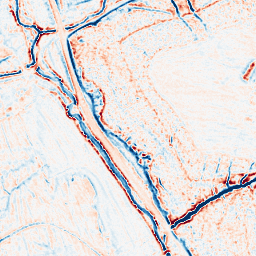
Category: edge_preserving
Decomposition family: bilateral
Decomposition parameters: d: 9
sigma_color: 50
sigma_space: 150
Upsampling method: bilinear
Upsampling parameters: scale: 4
Upsampling scale: 4